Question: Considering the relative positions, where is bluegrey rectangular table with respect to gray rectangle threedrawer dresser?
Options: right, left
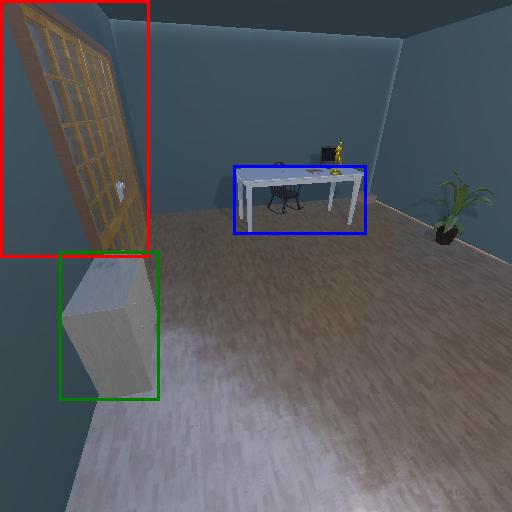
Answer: right